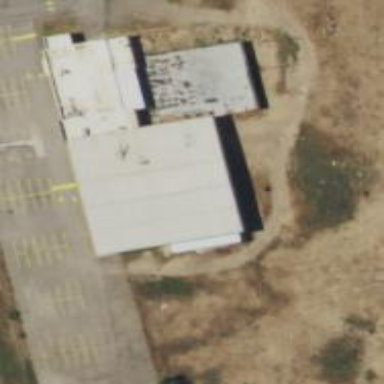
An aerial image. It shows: Bowling alley situated in leisure land.